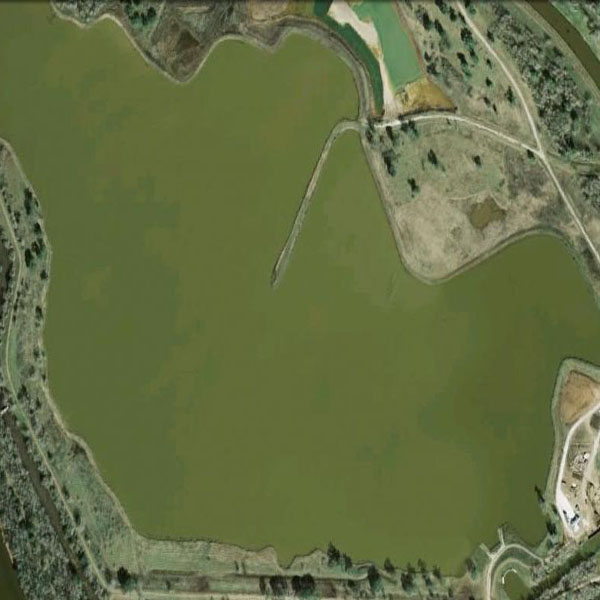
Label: Pond